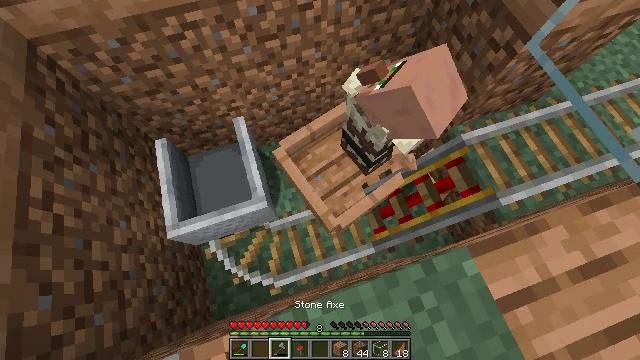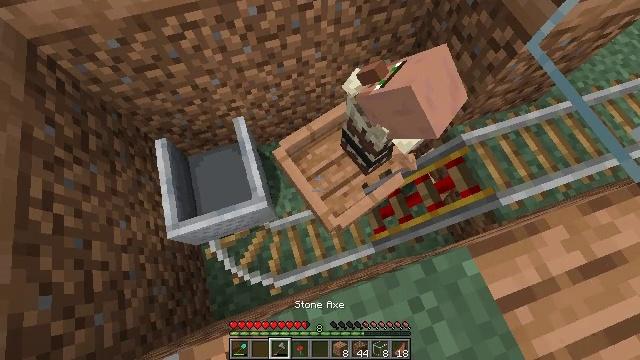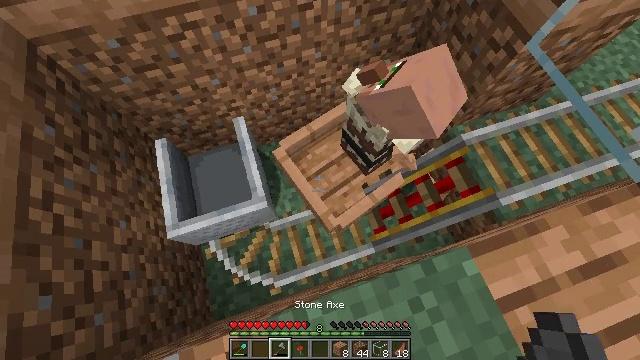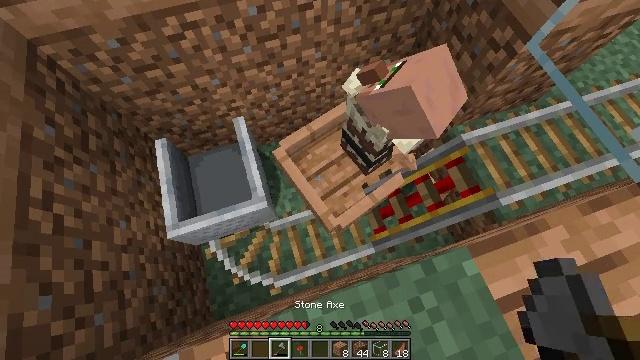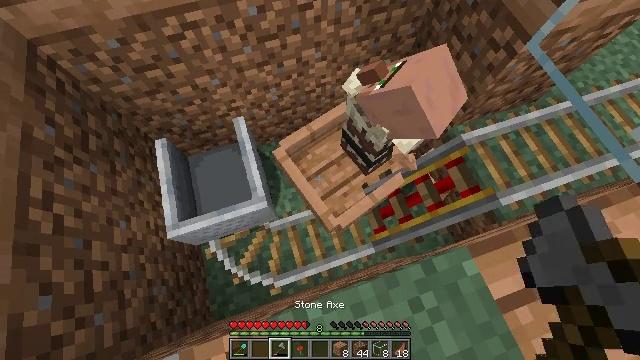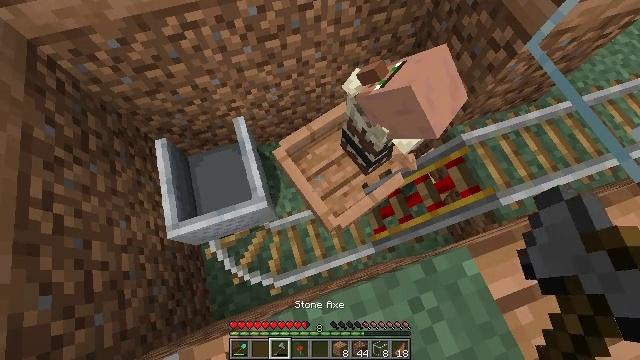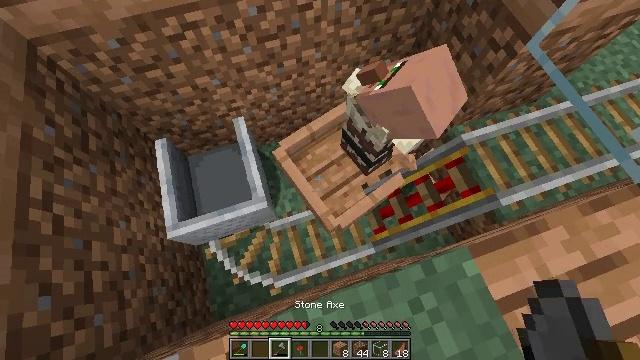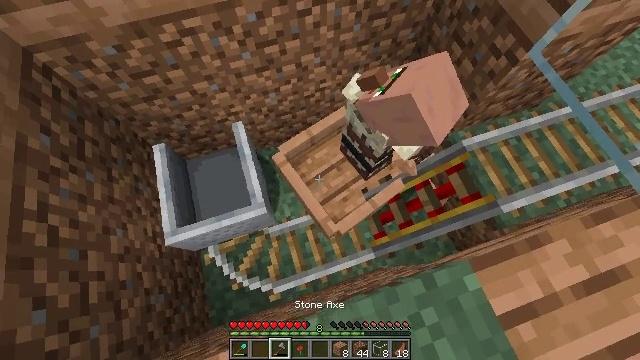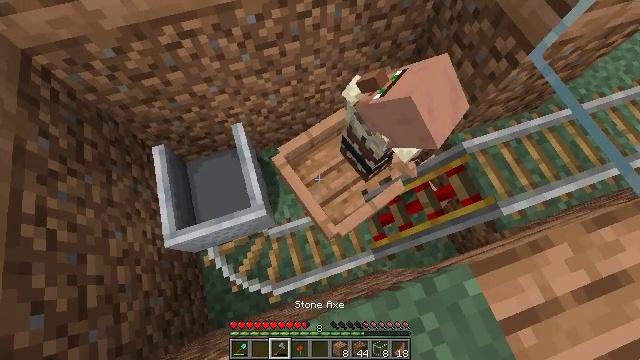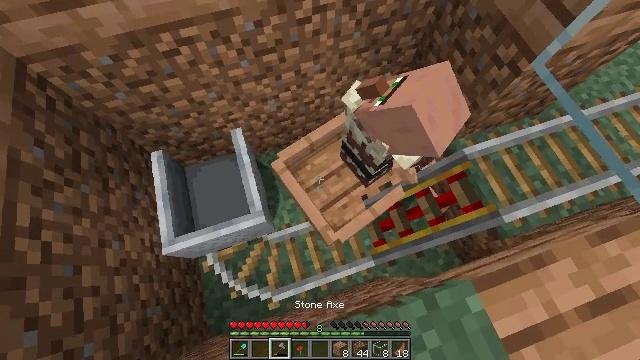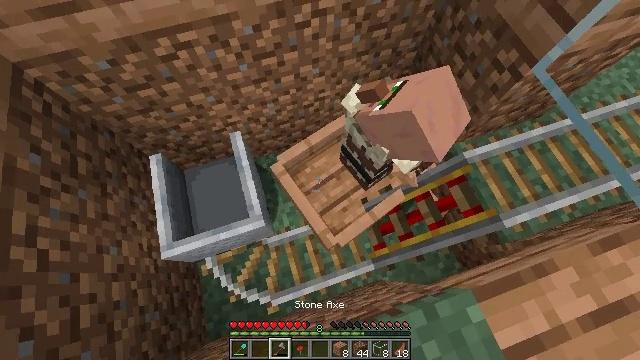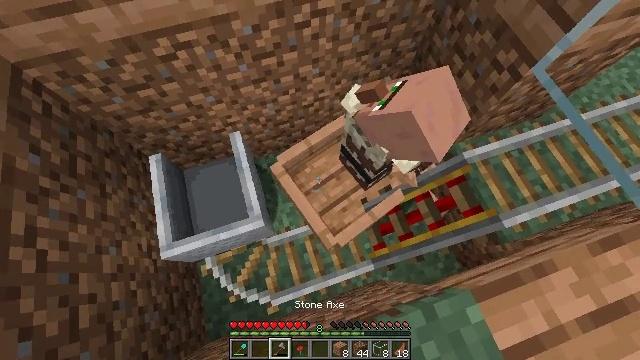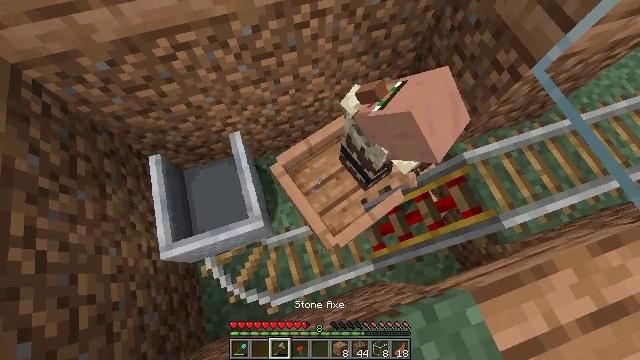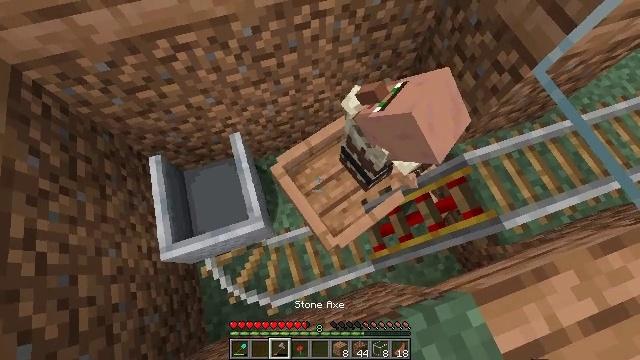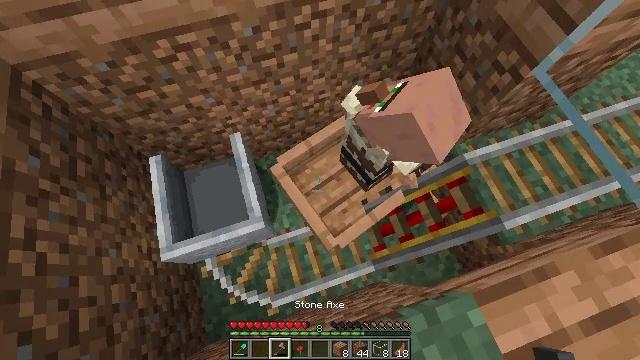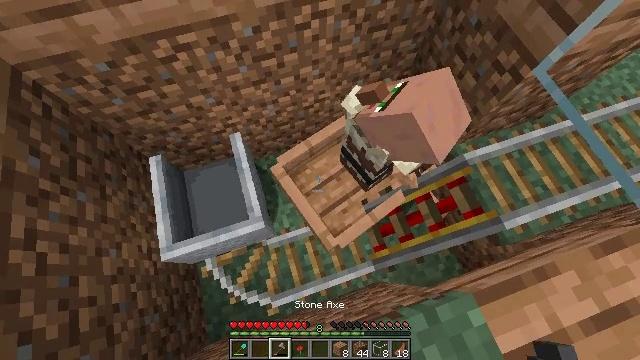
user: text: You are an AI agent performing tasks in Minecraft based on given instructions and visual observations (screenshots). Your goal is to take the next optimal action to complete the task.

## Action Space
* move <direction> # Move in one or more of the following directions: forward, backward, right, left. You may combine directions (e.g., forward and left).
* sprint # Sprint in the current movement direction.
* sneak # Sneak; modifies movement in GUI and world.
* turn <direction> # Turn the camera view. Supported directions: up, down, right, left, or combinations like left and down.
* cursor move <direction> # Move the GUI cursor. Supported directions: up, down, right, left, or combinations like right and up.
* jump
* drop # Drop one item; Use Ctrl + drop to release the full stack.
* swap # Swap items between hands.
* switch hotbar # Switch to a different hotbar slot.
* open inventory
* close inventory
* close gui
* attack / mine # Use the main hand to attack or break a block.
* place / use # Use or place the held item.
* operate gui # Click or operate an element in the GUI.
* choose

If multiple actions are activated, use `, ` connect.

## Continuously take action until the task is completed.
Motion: motion action
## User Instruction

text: Break the glass block.
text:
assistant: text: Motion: sneak
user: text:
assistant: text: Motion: sneak
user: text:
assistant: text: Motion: sneak
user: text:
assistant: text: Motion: sneak
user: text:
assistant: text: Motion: sneak
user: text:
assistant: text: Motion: move forward, sneak
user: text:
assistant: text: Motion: move forward, sneak
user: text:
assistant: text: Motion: move forward, sneak
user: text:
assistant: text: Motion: move forward, sneak
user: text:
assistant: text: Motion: sneak
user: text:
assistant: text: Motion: sneak
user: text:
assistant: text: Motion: sneak
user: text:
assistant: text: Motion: sneak
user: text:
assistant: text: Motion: sneak
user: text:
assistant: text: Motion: sneak
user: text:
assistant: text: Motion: sneak, attack / mine
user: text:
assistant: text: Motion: sneak, attack / mine
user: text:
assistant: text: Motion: sneak, attack / mine
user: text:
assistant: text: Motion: sneak, attack / mine
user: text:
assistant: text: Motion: sneak, attack / mine
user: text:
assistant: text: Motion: sneak
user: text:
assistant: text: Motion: sneak
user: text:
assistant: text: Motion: sneak
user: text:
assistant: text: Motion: sneak
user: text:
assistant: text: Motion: sneak
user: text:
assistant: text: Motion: sneak
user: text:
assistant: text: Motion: sneak
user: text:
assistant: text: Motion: sneak
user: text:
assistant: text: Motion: sneak
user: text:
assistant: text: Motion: sneak